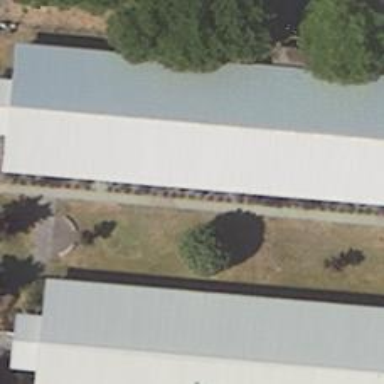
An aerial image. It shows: Industrial building.